Interaction volume radius: 5 \u00c5
Interaction volume height: 15 \u00c5
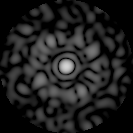
Disorder parameter: 0.8456